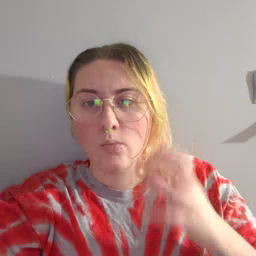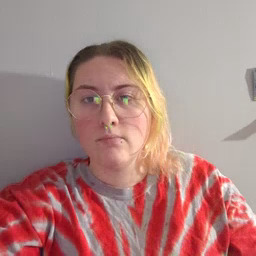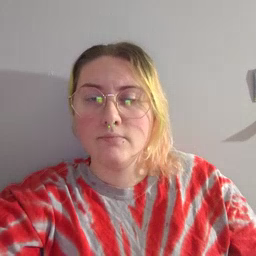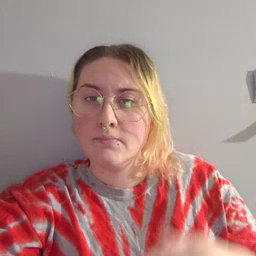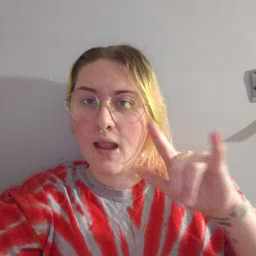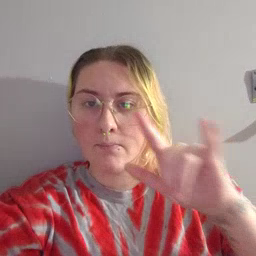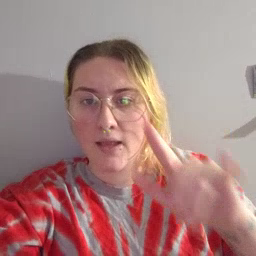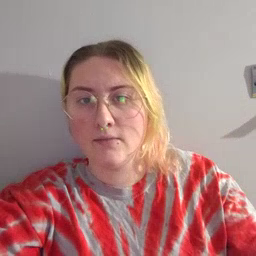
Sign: airplane